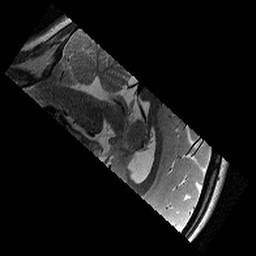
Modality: T2w
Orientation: sagittal
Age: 11
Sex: female
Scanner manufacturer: siemens
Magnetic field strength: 3 T
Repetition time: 9.23 s
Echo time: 0.067 s